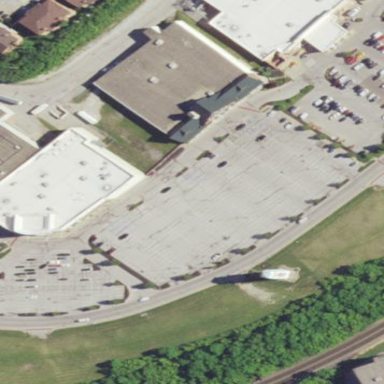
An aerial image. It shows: Retail building next to fitness center.